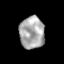
Tissue: skin
Cell type: Epithelial cells
Senescence score: 0.248
Nuclear area (px): 787
Mean DAPI intensity: 168.956